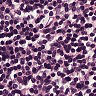
Metastatic tissue present: no